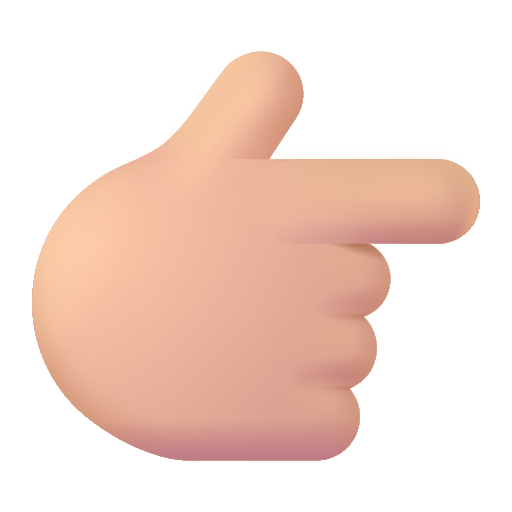
backhand index pointing right color  light